Question: I am doing a project in java and all things were working great until i tried to run my program from the jar file. I managed to locate the problem and it goes like this:
I tried to implement a plug-in based methodology. I have a conf file from where i read the paths for the classes i want to use, and then i load them dynamically with class.forname. This is my code if it helps:
'''
for (i=0; i<classPathsArray.size(); i++) {
Class c = Class.forName(classPathsArray.get(i)); //error line
Object class2Add = (LibraryWrapper)c.newInstance();
wrappers.add((LibraryWrapper)class2Add);
}
'''
the library paths are something like: "path.path.path.path.className" and they seem ok either i run my project from an IDE or from the jar (when i am saying "seem ok" i mean that they are exactly what is written to the file).
I indicate the exact line that creates the exception and here is a snapshot of the exception i get:

I emphasize (again) that things are ok when execute my project from IDE, the problem is when i run it from jar which is in the dist folder.
Does anyone know why i have this problem and how to fix it?
---
PS: All my classes are in the "Source Packages" Folder
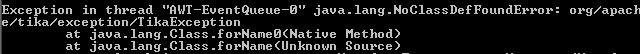
Answer: NoClassDefFoundError occurs due to incomplete classpath. Make sure all your required jars are in classpath before running jar file. If you are creating an executable jar file then you can define your classpath in manifest file something like this:
> Class-Path: servlet.jar infobus.jar
Hope this helps.